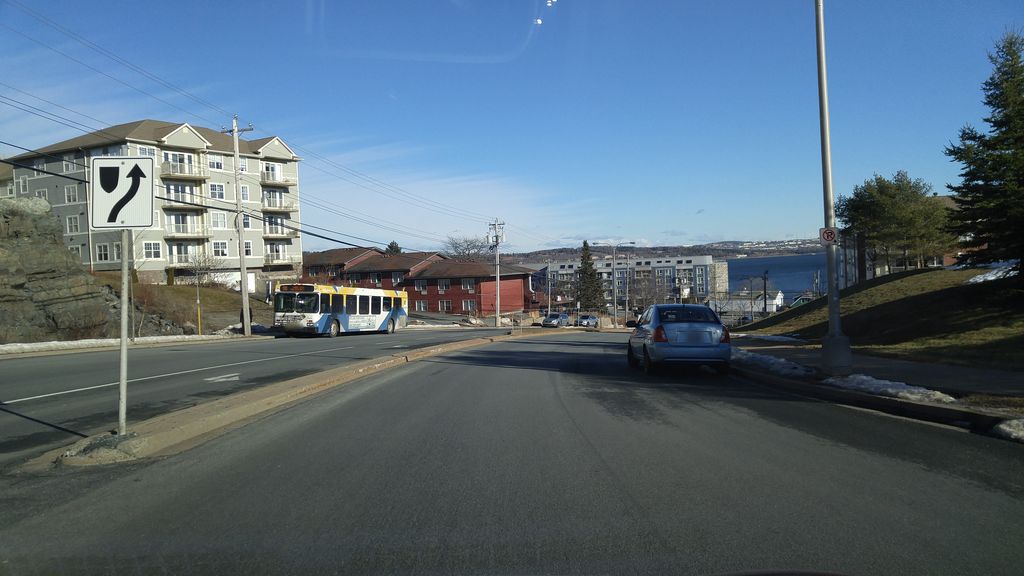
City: halifax